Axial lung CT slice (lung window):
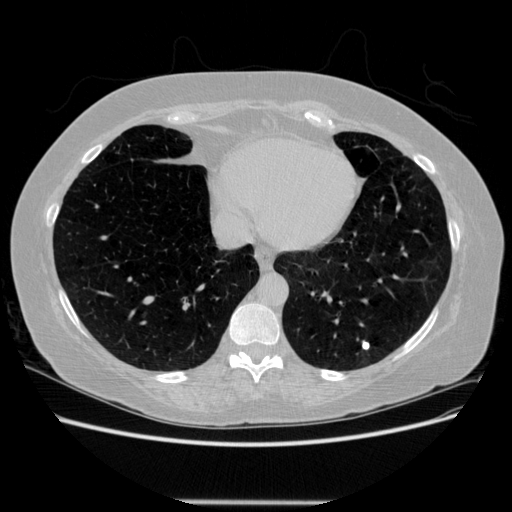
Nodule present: yes
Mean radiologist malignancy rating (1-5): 1.75